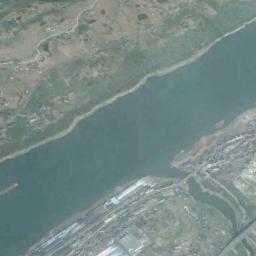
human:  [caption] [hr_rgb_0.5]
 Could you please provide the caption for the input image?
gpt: There are many trees around the river .

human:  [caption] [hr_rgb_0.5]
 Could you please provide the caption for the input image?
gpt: The river goes through bare land and green grass .

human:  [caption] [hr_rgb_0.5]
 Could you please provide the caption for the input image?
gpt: A broad turquoise river with tributaries, Green and tan mixed land on both sides of the shore, And large buildings .

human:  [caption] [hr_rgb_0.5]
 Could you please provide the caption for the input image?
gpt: The dark green river has a tributary and some buildings are next to the river .

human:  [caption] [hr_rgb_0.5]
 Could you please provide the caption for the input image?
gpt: There are some buildings and green meadows near the river .